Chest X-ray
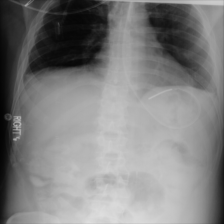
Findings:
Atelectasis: negative
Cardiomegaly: negative
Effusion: negative
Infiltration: negative
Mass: negative
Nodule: negative
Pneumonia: negative
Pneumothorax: negative
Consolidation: negative
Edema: negative
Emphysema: negative
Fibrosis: negative
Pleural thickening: negative
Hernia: negative